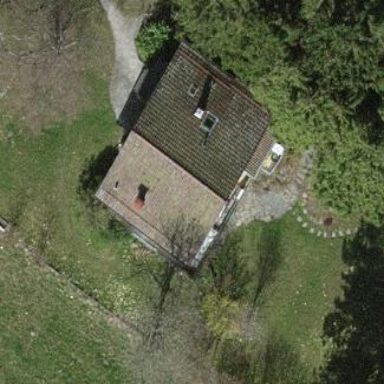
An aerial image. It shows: Simple and straightforward house.